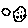
Label: moon